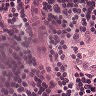
Metastatic tissue present: no